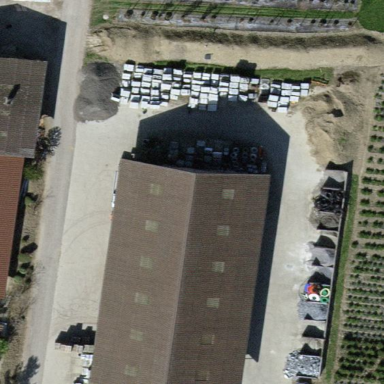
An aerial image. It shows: Gabled roof on farm auxiliary building.